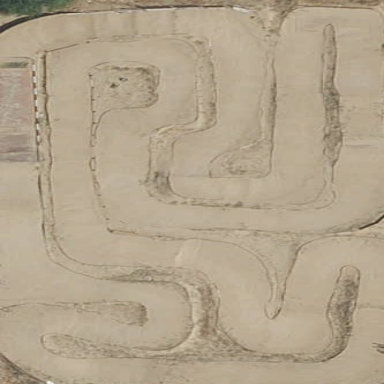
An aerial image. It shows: Track on the ground for leisure activities.